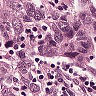
Metastatic tissue present: yes